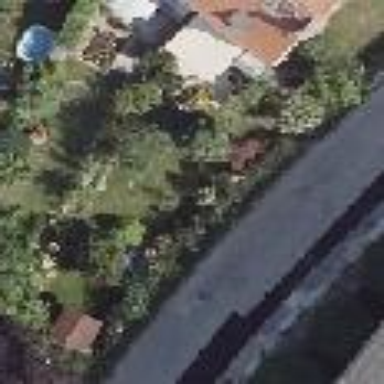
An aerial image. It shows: Residential garden.